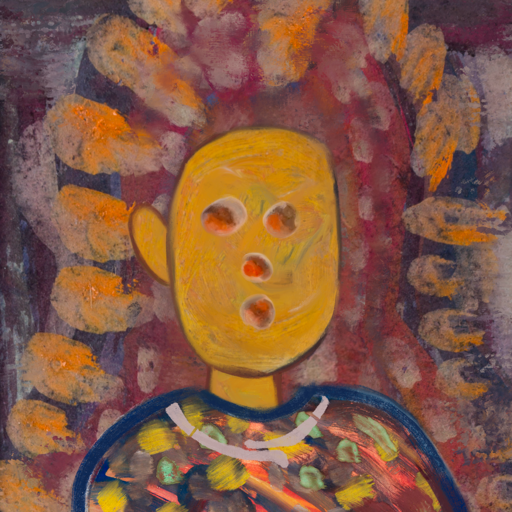
Background: Doll, Head And Neck Front: After_Raid, Face Front: Rupkatha, Bust: Mother_And_Son_Mother, Hair Front: Blank, Head Accessory: Blank, Second Necklace: Blank, Necklace: Hypocrite_2, Baby: Blank